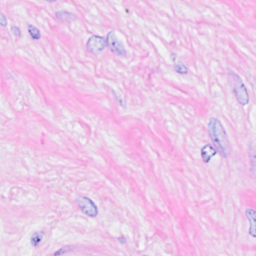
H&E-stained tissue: Breast